Interaction volume radius: 5 \u00c5
Interaction volume height: 40 \u00c5
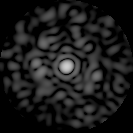
Disorder parameter: 0.8853